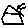
Label: house